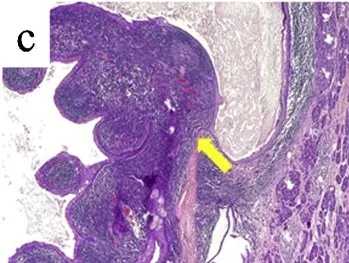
C. The cystic wall was primarily lined by stratified squamous epithelium, and the cyst contains keratinized material. Several subepithelial lymphoid follicles could be observed (arrow) (H&E stain x40).
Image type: pathology (h&e)